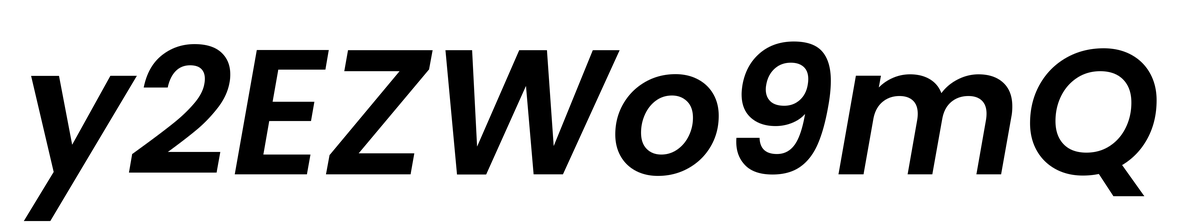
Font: Poppins-SemiBoldItalic